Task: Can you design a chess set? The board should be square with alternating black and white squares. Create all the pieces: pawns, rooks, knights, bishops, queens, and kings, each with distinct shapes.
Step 2032:
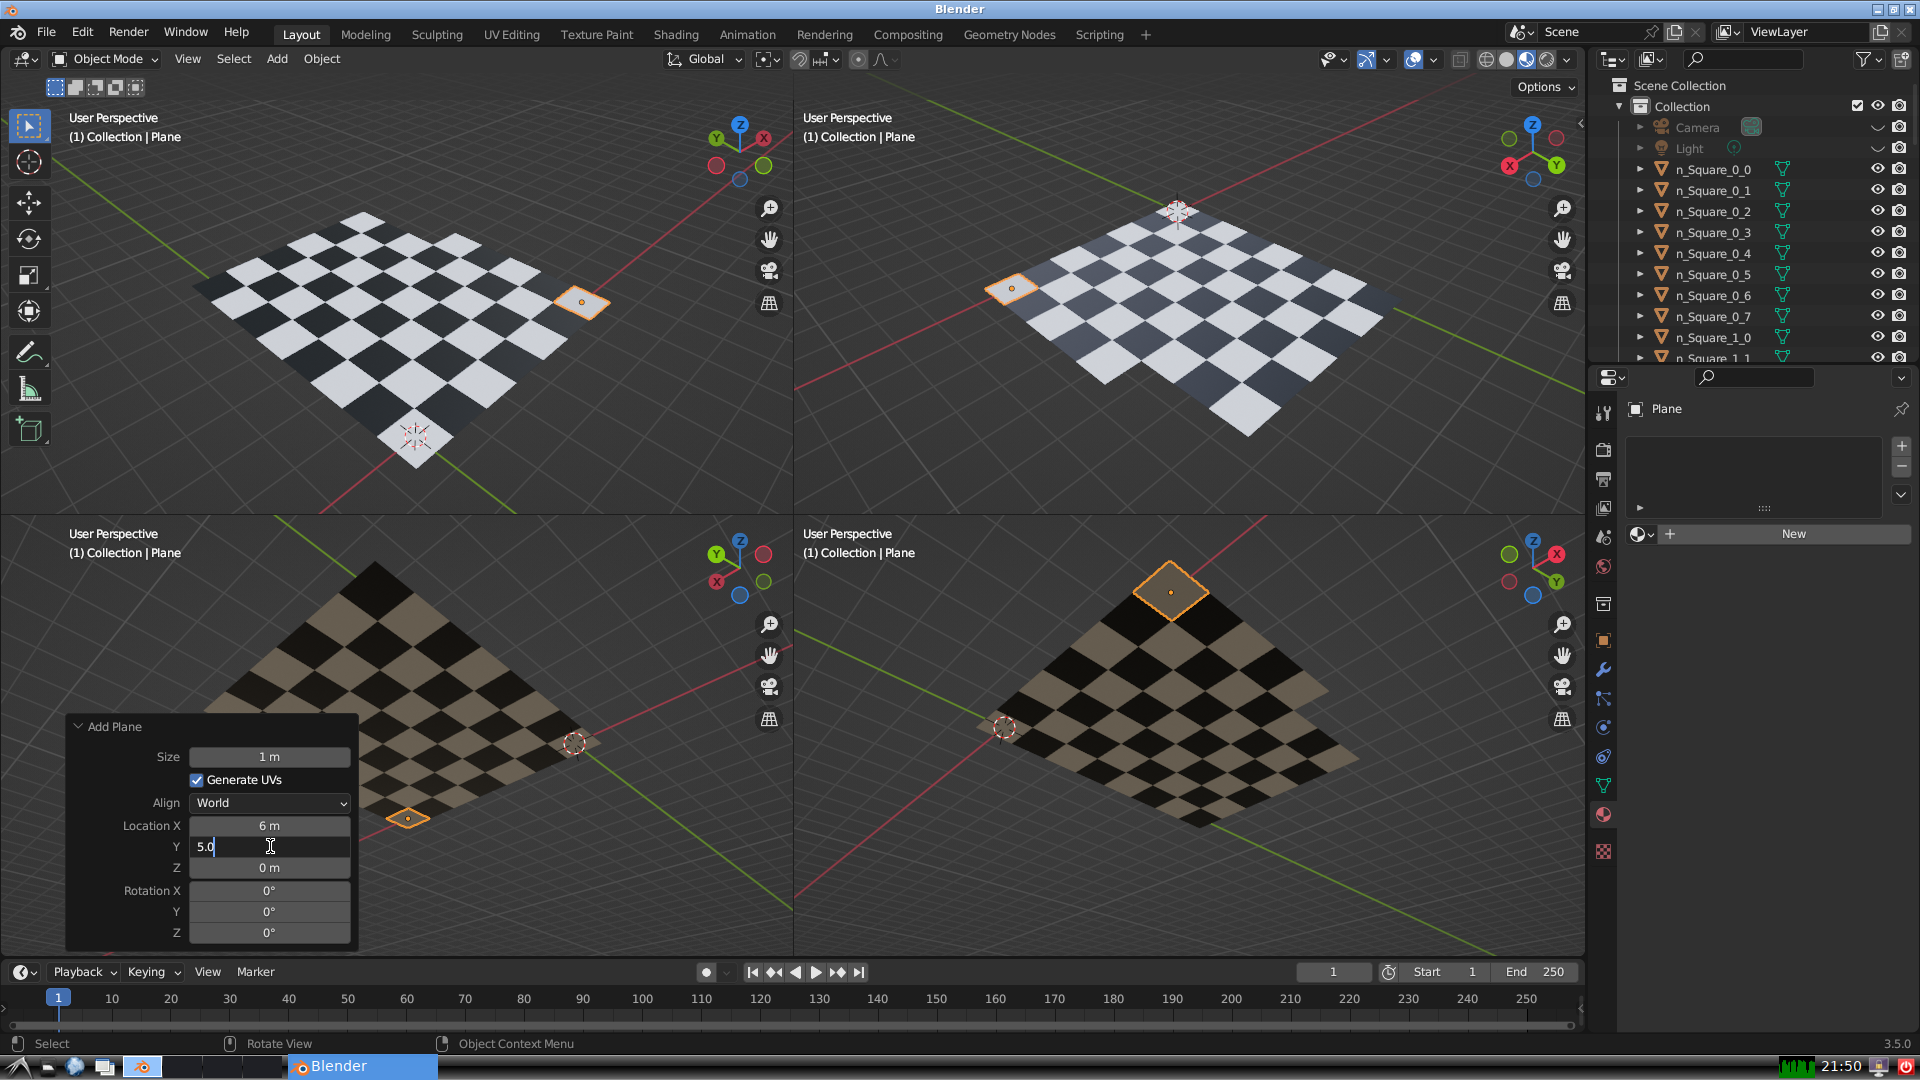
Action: {"key_press": ['Return']}